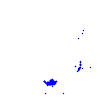
Particle: kaon